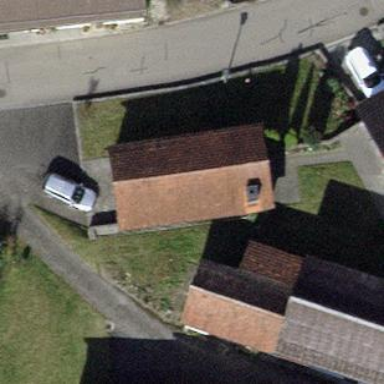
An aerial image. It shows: Shed.